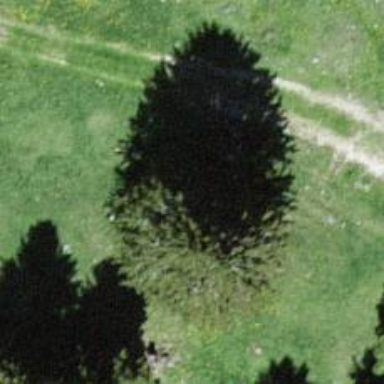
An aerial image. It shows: Needle-leaved tree in natural setting.